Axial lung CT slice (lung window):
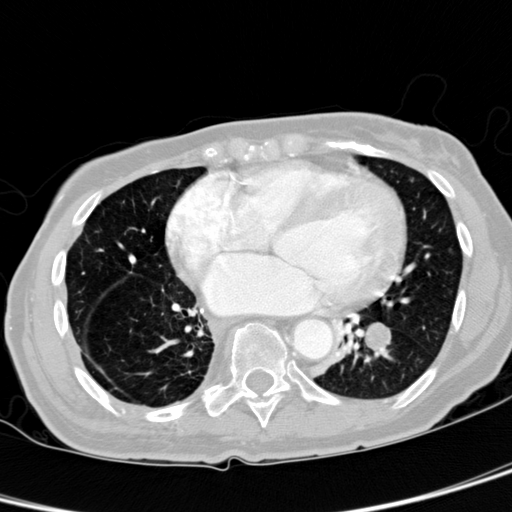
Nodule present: yes
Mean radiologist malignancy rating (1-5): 3.75